Question: '''
var xEle = new XElement("ContentDetails",
from emp in _lstContents
select new XElement("Contents",
new XAttribute("key", emp.Key),
new XAttribute("PublishedDate", emp.PublishedDate),
new XAttribute("FilePathURL", emp.FilePathURL),
new XAttribute("ID", emp.TitleID),
new XAttribute("ContentName", emp.Name)
));
'''
_lstContents which contains whole records. i need to frame XmlDocument by LinQ operation
i know it could achievable and i done it.
This is my sample XML what i've done so:
'''
<ContentDetails>
<Contents ContentName="Sample Project Plan SOW" ID="3"
FilePathURL="http://192.168.30.59/contentraven/Uploads/Custom_View_LLC/EncryptedFile/zsg34g45tfblrkvzjh0cdlvs_17_7_2012_19_24_3.doc"
PublishedDate="2012-07-10T14:37:02.073" key="310-072012-A5CDE"/>
</ContentDetails>
'''
but now what i need is
'''
<ContentDetails>
<Contents ContentName="Sample Project Plan SOW" ID="3"
FilePathURL="http://192.168.30.59/contentraven/Uploads/Custom_View_LLC/EncryptedFile/zsg34g45tfblrkvzjh0cdlvs_17_7_2012_19_24_3.doc"
PublishedDate="2012-07-10T14:37:02.073" key="310-072012-A5CDE"/>
<categories>
<category id="1" categoryname="Category-1" contentid="3"/>
<category id="2" categoryname="Category-2" contentid="3"/>
<category id="3" categoryname="Category-3" contentid="3"/>
</categories>
</ContentDetails>
'''
i'm trying something like this
'''
var xEle = new XElement("ContentDetails",
from emp in _lstContents
select new XElement("Contents",
new XAttribute("key", emp.Key),
new XAttribute("PublishedDate", emp.PublishedDate),
new XAttribute("FilePathURL", emp.FilePathURL),
new XAttribute("ID", emp.TitleID),
new XAttribute("ContentName", emp.Name),
new XElement("Categories",
new XElement("Category",
new XAttribute("ID", emp.Category.ForEach(_P => _P.CategoryID ),
new XAttribute("CategoryName", emp.Category.ForEach(_P => _P.CategoryName))
)
));
'''
how could i achieve this?
emp.Category is a Property List in _lstContents List;
i need to create number of CategoryName attribute as much found in emp.Category.
please refer the screenshot as enclosed.
Thank you

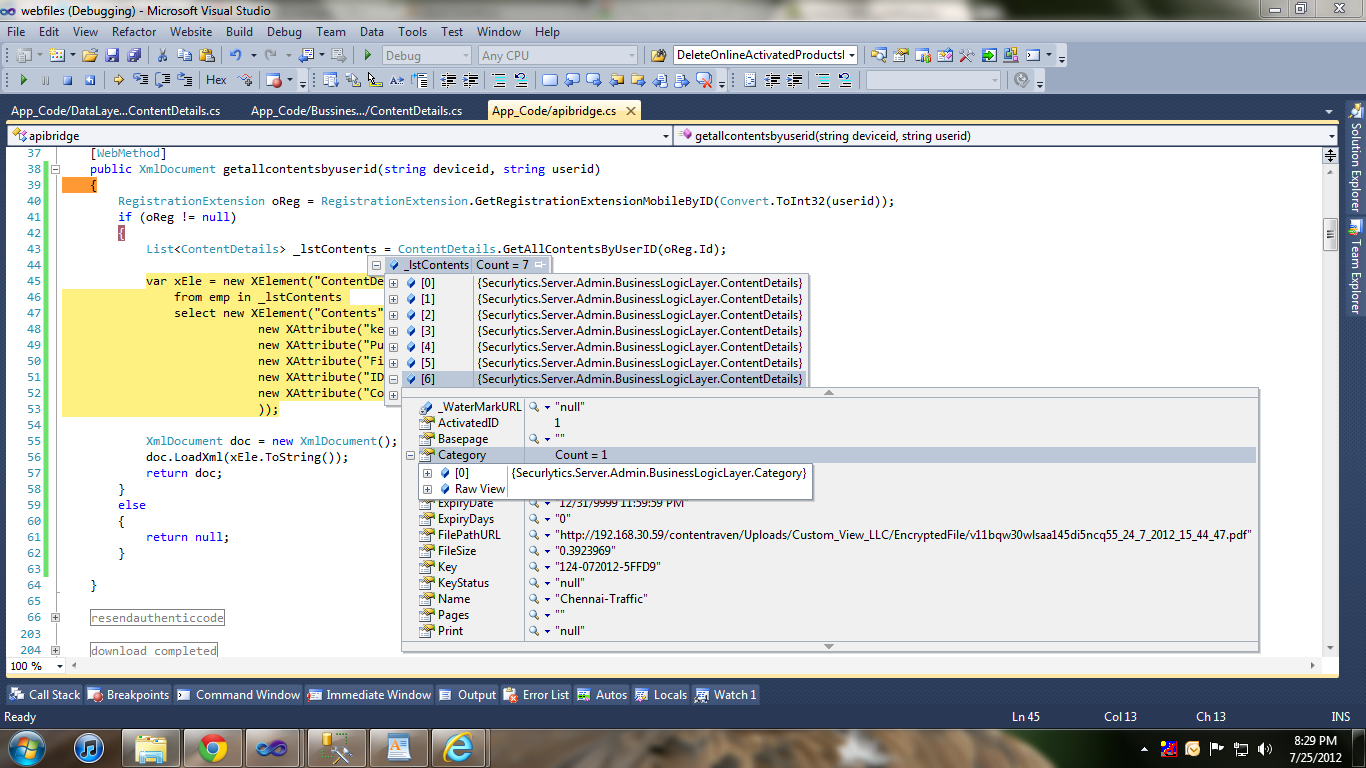
Answer: You're almost there, you just need to project the items in your category collection to 'category' elements. It's not much different to how you projected items in '_lstContents' to 'Contents' elements.
'''
var contentDetails =
new XElement("ContentDetails",
from contents in _lstContents
select new XElement("Contents",
new XAttribute("ContentName", contents.Name),
new XAttribute("ID", contents.TitleID),
new XAttribute("FilePathURL", contents.FilePathURL),
new XAttribute("PublishedDate", contents.PublishedDate),
new XAttribute("key", contents.Key),
new XElement("categories",
from category in contents.Category
select new XElement("category",
new XAttribute("id", category.CategoryID),
new XAttribute("categoryname", category.CategoryName),
new XAttribute("contentid", category.ContentID)
)
)
)
);
'''